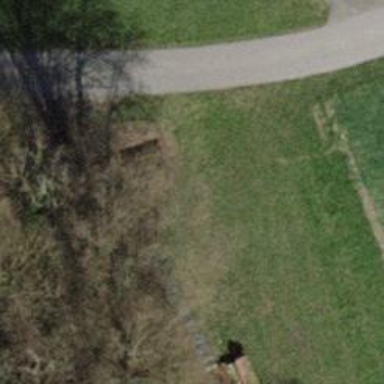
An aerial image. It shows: Picnic table located in leisure land area.